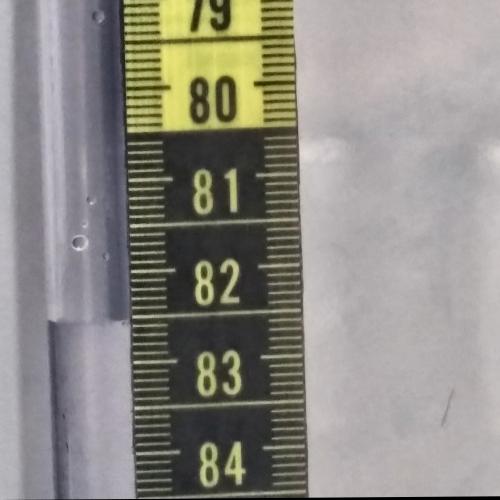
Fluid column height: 82.5 cm